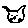
Label: cat